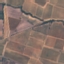
Label: PermanentCrop